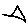
Label: triangle